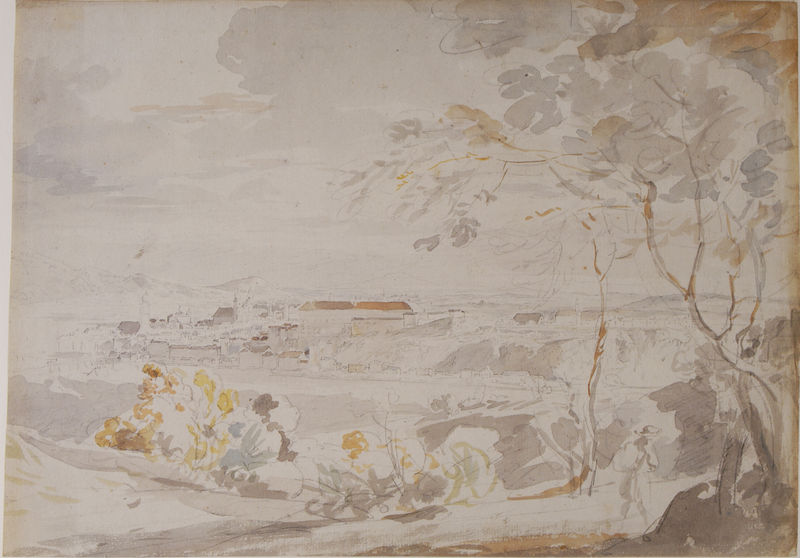
Titel: Linz an der Donau
Künstler: Johann Georg von Dillis
Standort: München
Institution: Städtische Galerie im Lenbachhaus
Schlagwörter: baum, blau, blätter, gemälde, himmel, laub, mann, schatten, wasser, wolken, aquarell, bäume, fluss, frauen, gelb, landschaft, ocker, see, stadt, äste, braun, frau, grau, hell, hintergrund, hut, hüte, licht, orange, skizze, weiss, zeichnung, blick, dach, gebäude, haus, rot, weg, wiese, wolke, beige, blass, federn, mensch, ebene, feld, horizont, häuser, hügel, natur, strauch, zweige, busch, büsche, gehen, gewässer, kirche, sträucher, tal, zart, turm, aussicht, ort, bündel, berge, dorf, dächer, farbe, wasserfarbe, romantik, empty, grey, nazarener, ortschaft, panorama, stadtansicht, laviert, tusche, wandern, wässrig, unvollendet, wanderer, landscape, nature, grad, leicht, road, rucksack, pflug, sketch, lavierung, town, hügelkette, city, gelb ocker, wall, coloriert, dumm, erkennen, beig, typ, orane, tired, traveler, incomplete, fohr, watery, distant, ihr seid, traveling, wndern, monocolor, dächerbäume, temporary, long way, distant town, countryside, far away